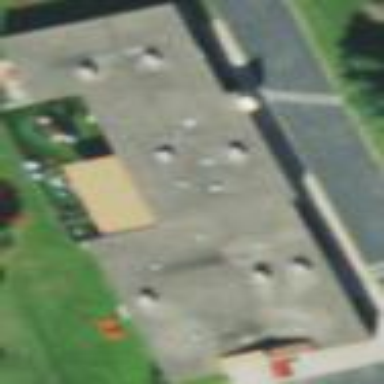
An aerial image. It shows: Kindergarten housed in school building.